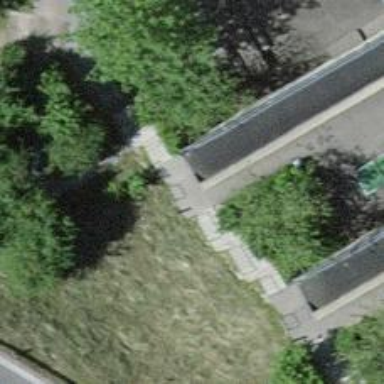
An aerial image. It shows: Road with steps.